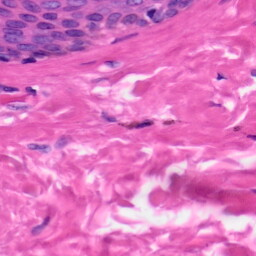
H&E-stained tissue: Skin